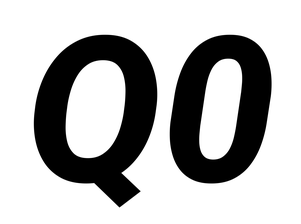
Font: Roboto-Italic_ExtraBold_Italic